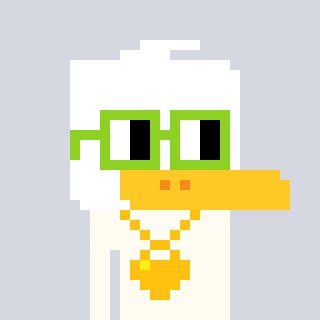
a pixel art character with square light green glasses, a duck-shaped head and a grayscale-colored body on a cool background